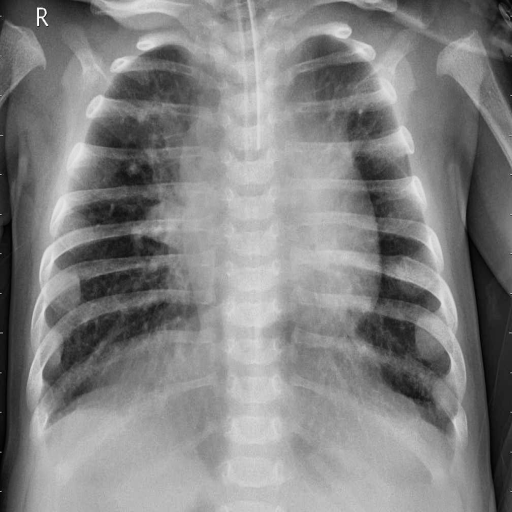
Finding: PNEUMONIA